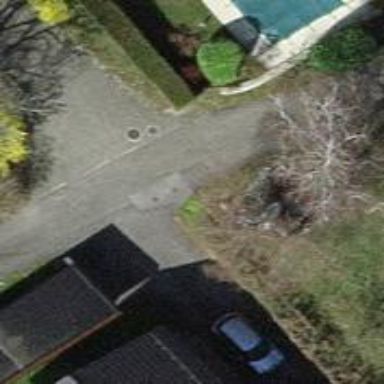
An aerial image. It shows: Driveway leading to service road.